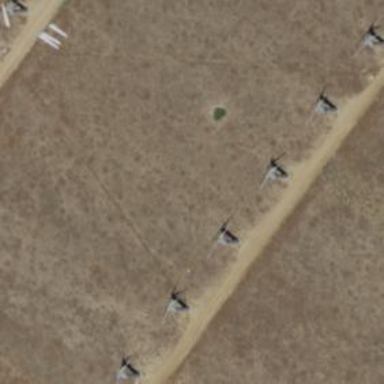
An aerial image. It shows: Wind power generator employing wind turbines.